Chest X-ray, AP view. Patient: 51 years old, sex F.
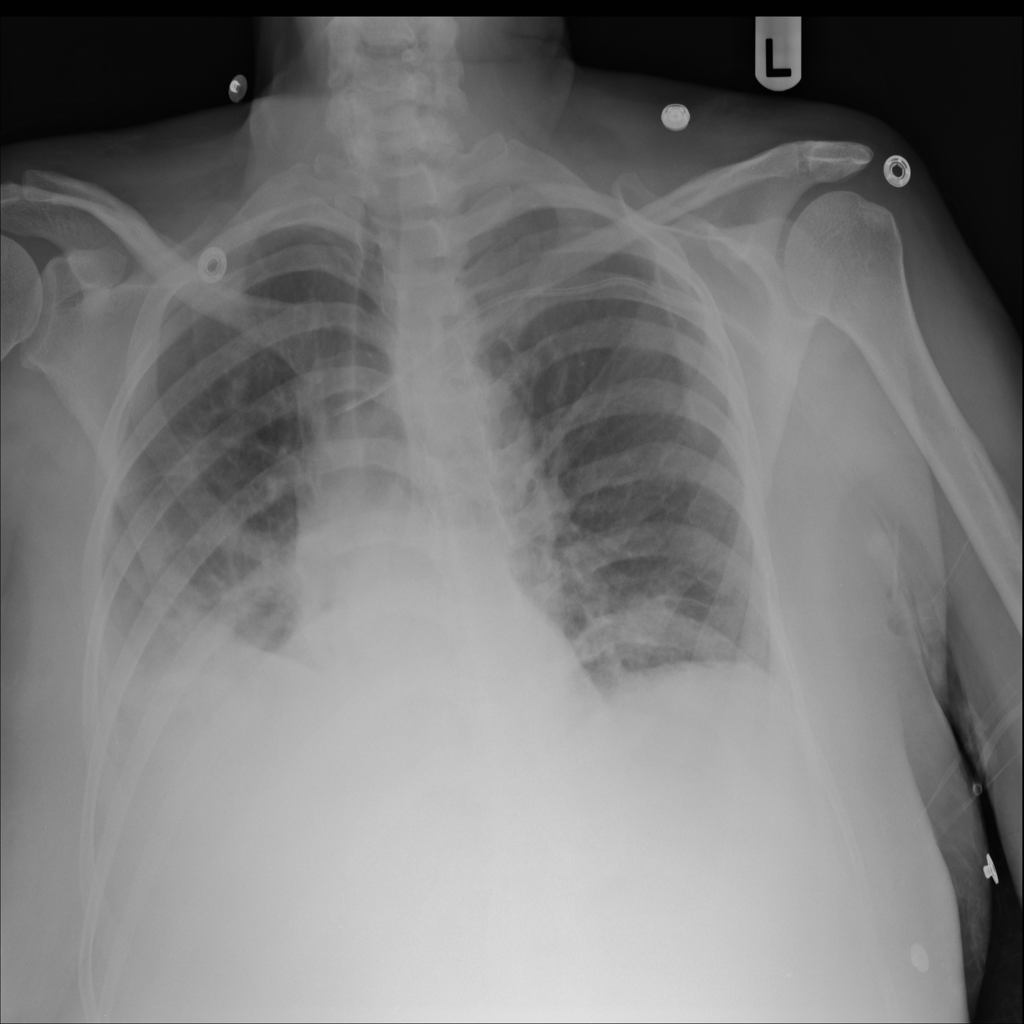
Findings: Effusion, Infiltration